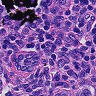
Metastatic tissue present: yes